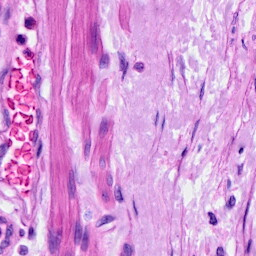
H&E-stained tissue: Ovarian